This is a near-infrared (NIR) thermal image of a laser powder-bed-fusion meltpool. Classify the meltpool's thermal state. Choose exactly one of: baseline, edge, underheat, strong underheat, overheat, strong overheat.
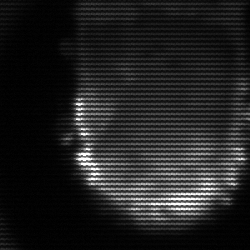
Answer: baseline